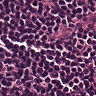
Metastatic tissue present: no